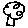
Label: tree